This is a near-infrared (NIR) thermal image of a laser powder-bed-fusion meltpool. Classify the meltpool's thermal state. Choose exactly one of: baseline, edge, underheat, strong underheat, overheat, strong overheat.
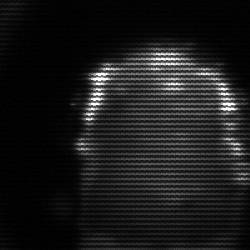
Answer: baseline